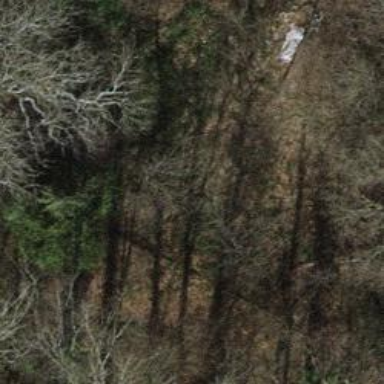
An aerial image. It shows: Path on the ground.